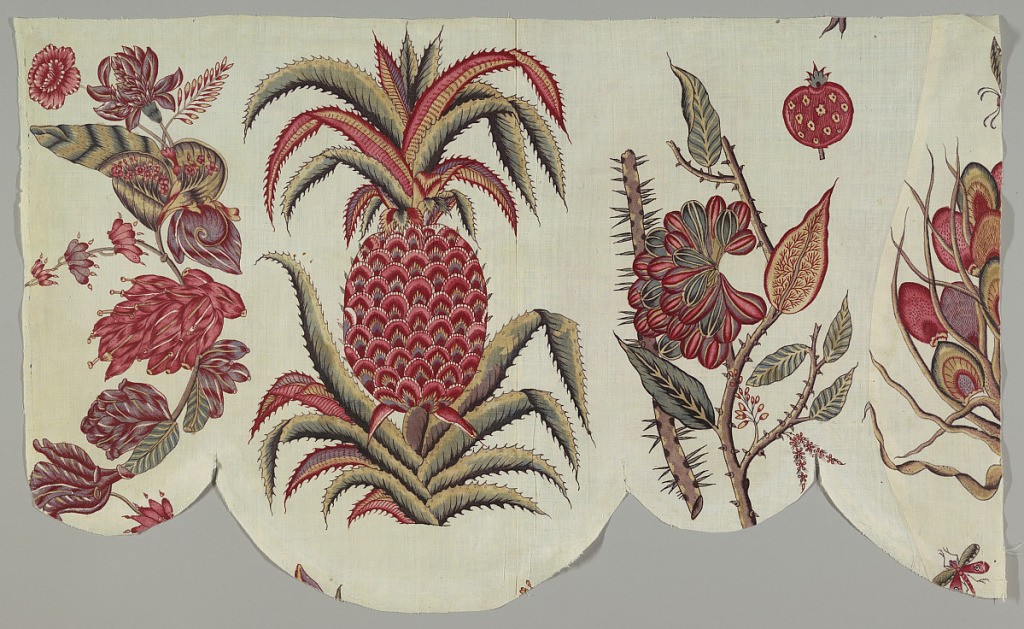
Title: Valance
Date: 18th century
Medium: cotton Technique: mordant painted and dyed and resist dyed (chintz) on plain weave Label: mordant painted and dyed and hand-painted cotton (chintz)
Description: Scalloped valence with one seam. Chintz fabric features pineapples and exotic botanicals in brown, purple, greens, yellow, pink and red on a white ground.